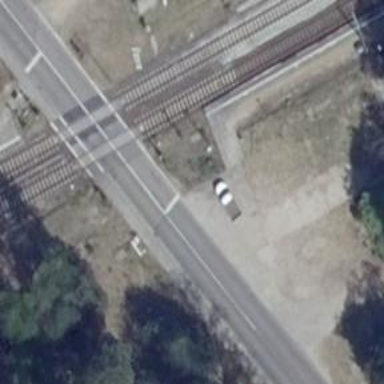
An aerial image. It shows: Public transport station located at railway halt.